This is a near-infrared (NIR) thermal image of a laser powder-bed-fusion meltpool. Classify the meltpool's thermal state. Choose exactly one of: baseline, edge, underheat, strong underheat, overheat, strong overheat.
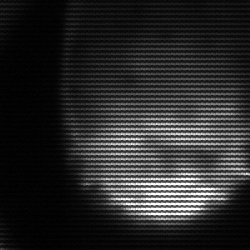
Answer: edge